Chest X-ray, PA view. Patient: 71 years old, sex M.
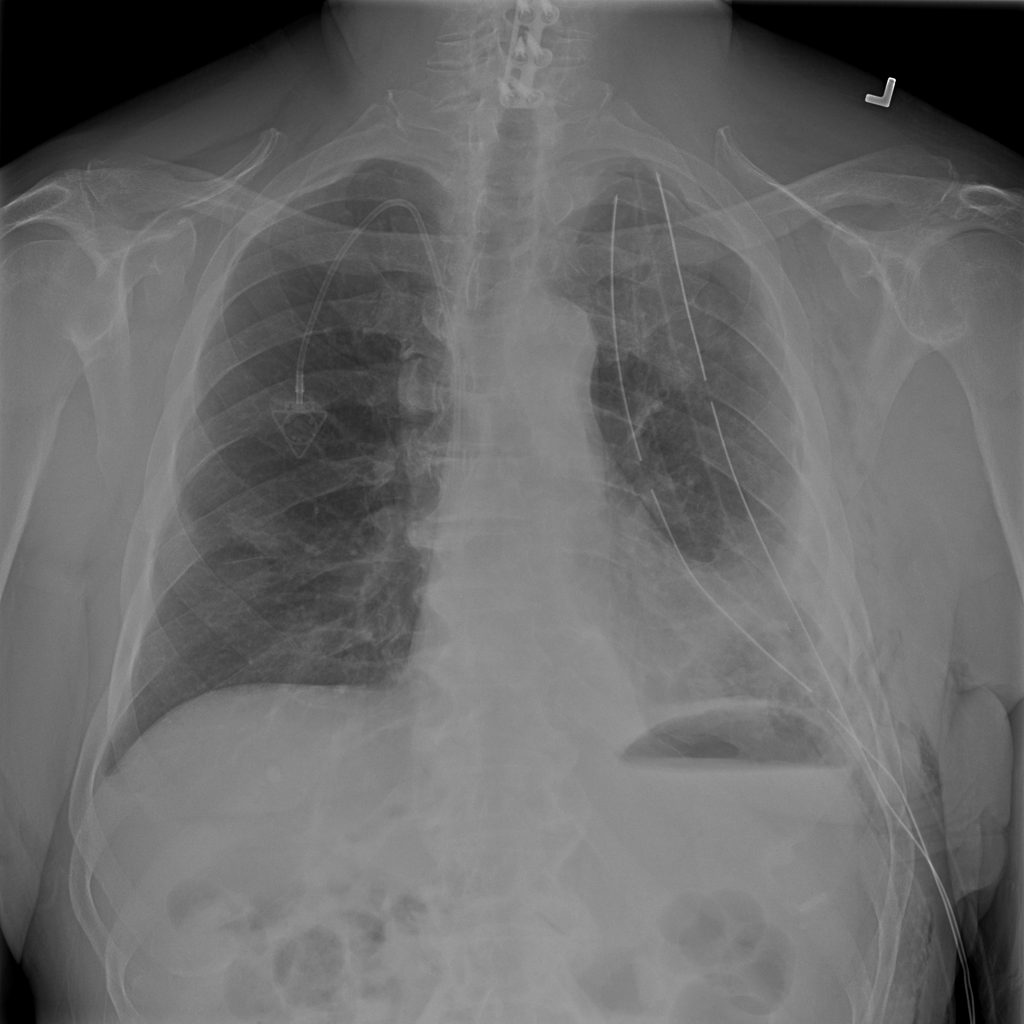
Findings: Emphysema